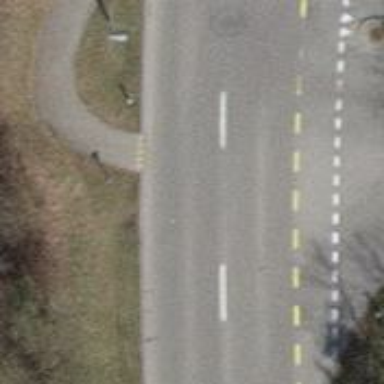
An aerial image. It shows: Tertiary road with asphalt surface.